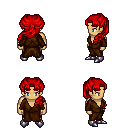
a pixel art fantasy rpg character, male body template, human, tanned skin, brown robe, gold greaves, red princess hairstyle, metal boots, four views (front, back, left, right), 2x2 character sprite sheet, small pixel art, hard edges, no anti-aliasing